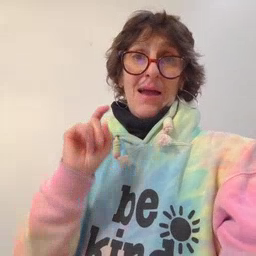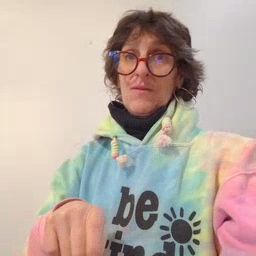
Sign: haveto